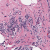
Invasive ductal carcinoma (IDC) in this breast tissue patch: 0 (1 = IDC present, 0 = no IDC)